Question: I am trying to create a bar chart.
This is my code:
'''
ggplot(Bilat2GEO2,aes(x= region_par,y=total_exports))+
geom_col()
'''
and this is my graph
.
So I want to improve the style since it does not look nice. I want also to make the region's names separated from each other.
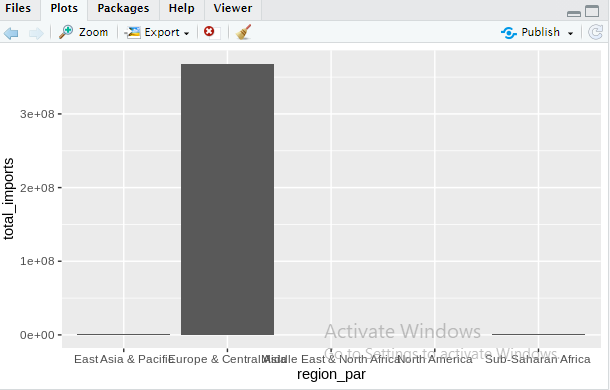
Answer: To make the region names readable, use 'coord_flip()' function to turn the chart on it's side. To make chart look nicer, add color with the 'fill='.
'''
ggplot(iris,aes(x=Species,y=Sepal.Length, fill=Species))+
geom_col()+
coord_flip()
'''
<URL>